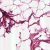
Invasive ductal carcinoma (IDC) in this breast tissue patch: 0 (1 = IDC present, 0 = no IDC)